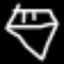
Label: diamond